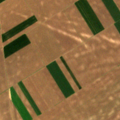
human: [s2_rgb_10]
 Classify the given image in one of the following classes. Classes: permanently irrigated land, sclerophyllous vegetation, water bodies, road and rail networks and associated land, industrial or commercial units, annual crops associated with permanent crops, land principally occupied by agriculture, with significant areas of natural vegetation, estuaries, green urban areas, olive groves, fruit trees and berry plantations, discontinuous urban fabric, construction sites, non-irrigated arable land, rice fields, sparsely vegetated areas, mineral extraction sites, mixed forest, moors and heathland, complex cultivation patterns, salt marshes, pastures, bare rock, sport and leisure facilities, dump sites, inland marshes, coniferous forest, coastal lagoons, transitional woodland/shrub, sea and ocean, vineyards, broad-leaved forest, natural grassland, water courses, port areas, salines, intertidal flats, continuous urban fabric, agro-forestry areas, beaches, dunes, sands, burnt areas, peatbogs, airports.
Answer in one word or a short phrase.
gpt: non-irrigated arable land